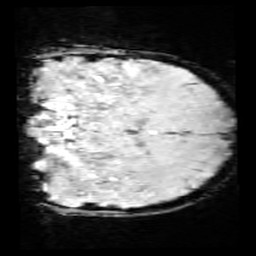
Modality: SWI
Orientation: coronal
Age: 9
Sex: female
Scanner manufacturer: siemens
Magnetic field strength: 3 T
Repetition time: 0.027 s
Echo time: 0.02 s